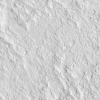
Atmospheric dust classification: not_dusty